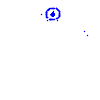
Particle: pion